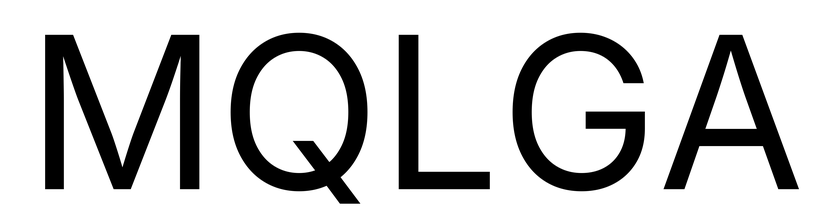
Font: Inter_Regular